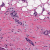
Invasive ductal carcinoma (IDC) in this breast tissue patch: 0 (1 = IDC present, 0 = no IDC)